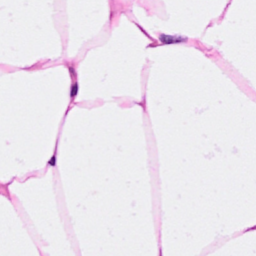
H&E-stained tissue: Breast